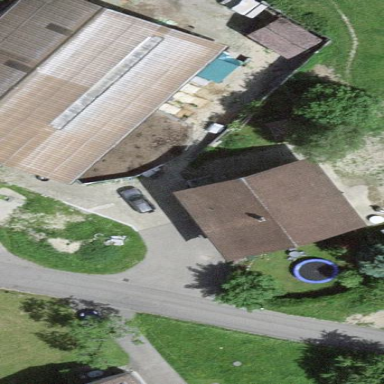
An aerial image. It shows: Simple house.